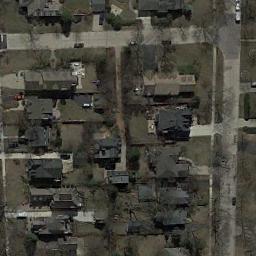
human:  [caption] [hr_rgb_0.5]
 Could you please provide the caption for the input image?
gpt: The medium residential area has some dense houses and bare trees .

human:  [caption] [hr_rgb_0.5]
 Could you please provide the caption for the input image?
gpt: The medium residential is on the bare land next to the road .

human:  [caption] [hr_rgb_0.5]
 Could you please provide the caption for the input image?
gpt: Mid-sized residential areas are surrounded by roads .

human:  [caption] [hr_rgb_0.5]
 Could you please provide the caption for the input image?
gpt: Many buildings are in medium residential area .

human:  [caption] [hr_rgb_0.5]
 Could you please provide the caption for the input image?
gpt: There are some black buildings and brown trees on the medium residential area .